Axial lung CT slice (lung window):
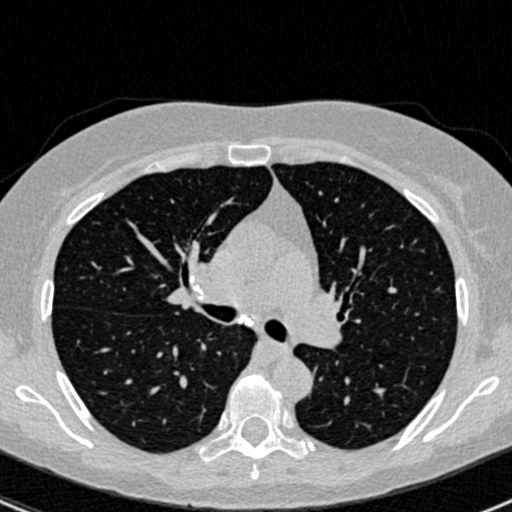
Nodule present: no